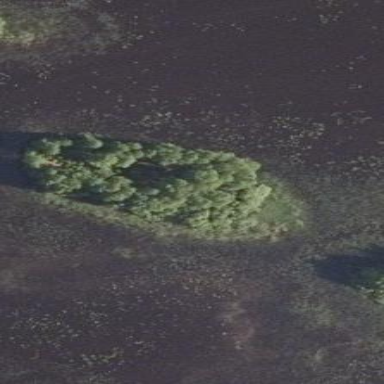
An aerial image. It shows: Islet covered with woodland.